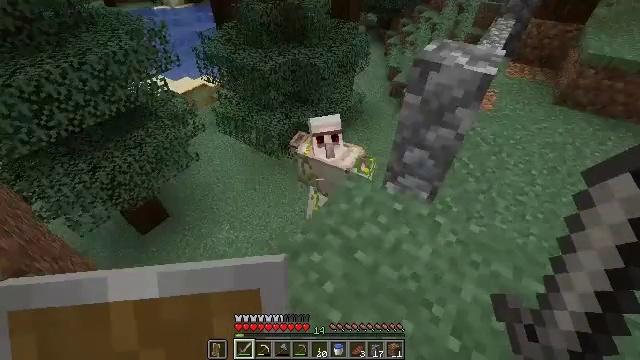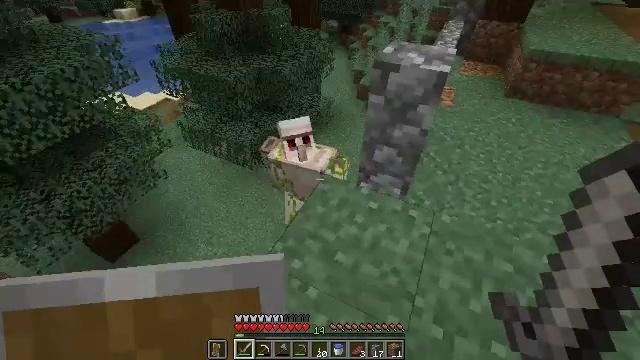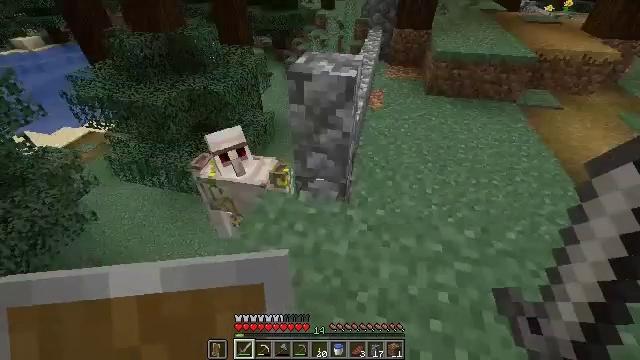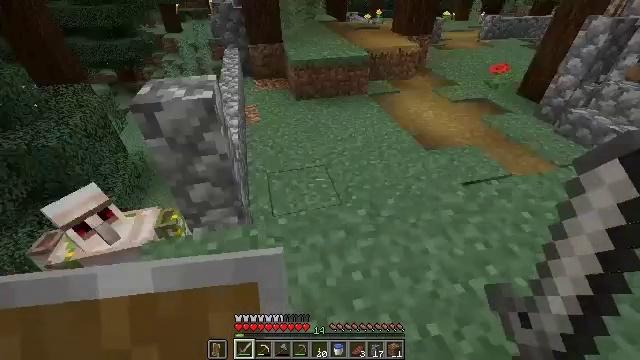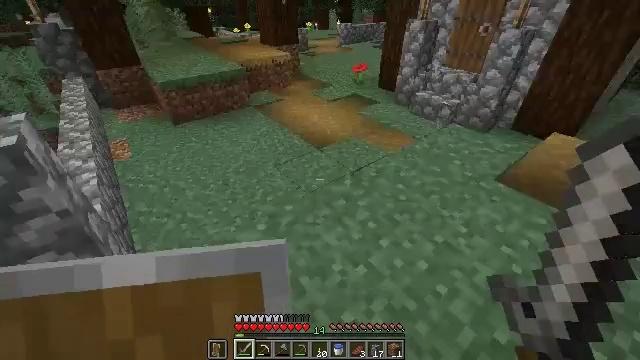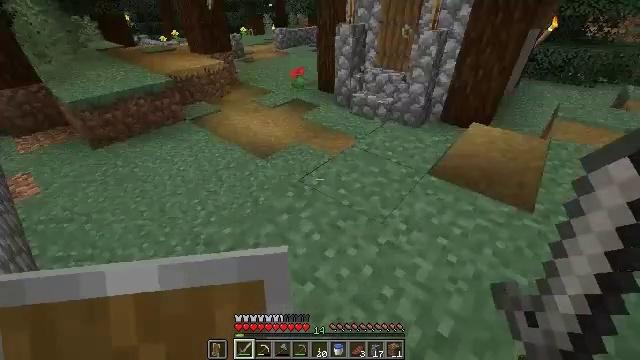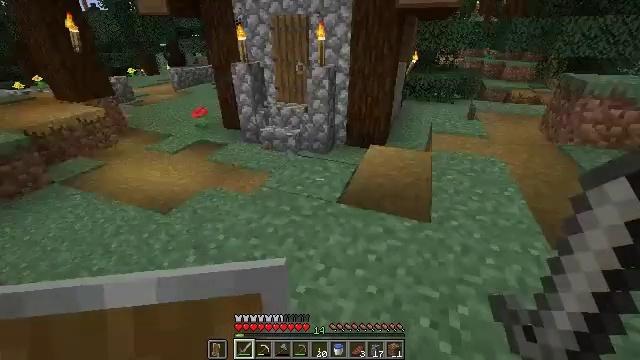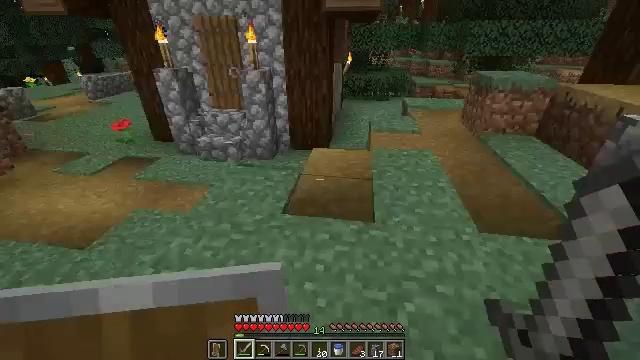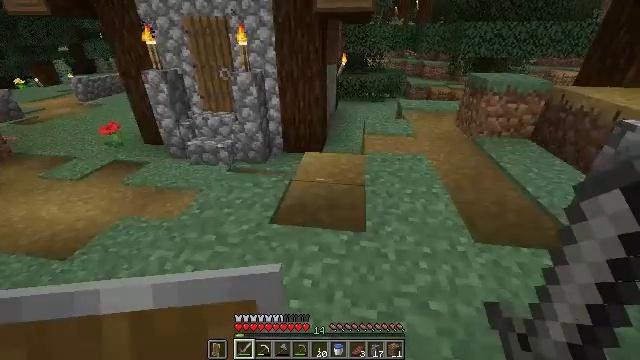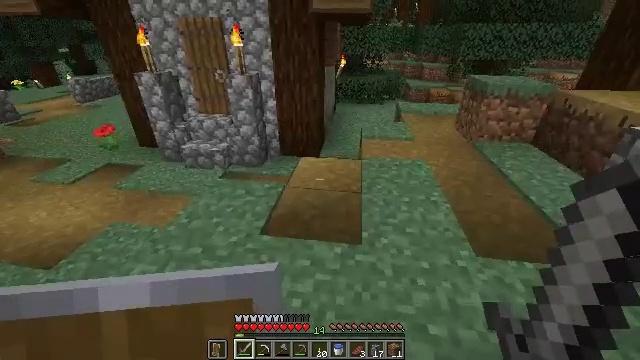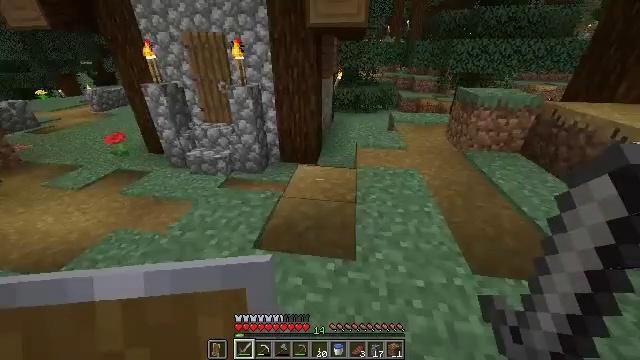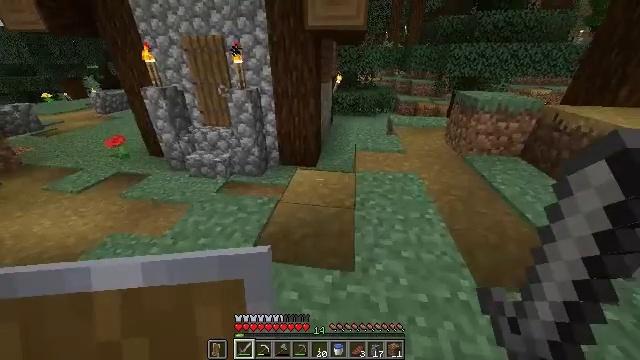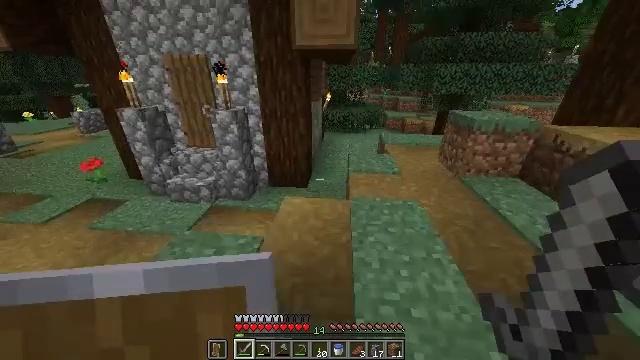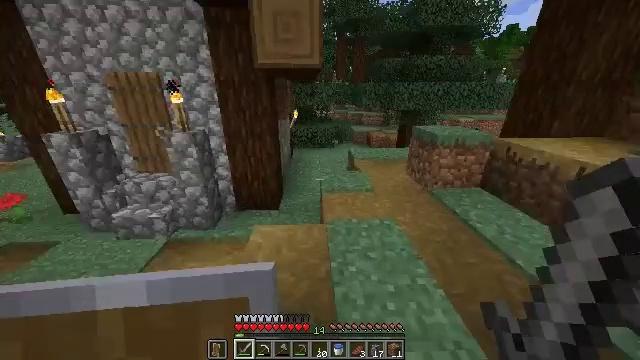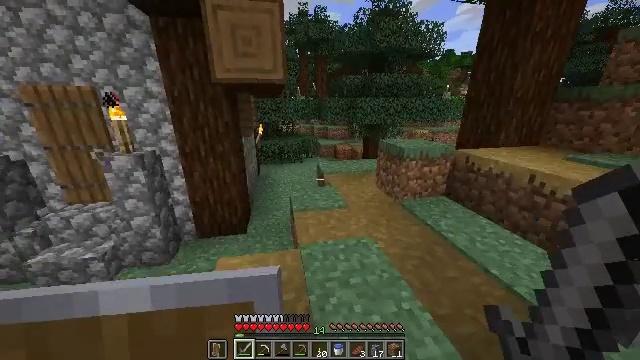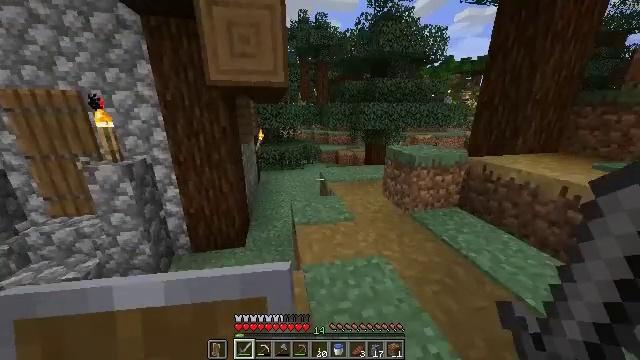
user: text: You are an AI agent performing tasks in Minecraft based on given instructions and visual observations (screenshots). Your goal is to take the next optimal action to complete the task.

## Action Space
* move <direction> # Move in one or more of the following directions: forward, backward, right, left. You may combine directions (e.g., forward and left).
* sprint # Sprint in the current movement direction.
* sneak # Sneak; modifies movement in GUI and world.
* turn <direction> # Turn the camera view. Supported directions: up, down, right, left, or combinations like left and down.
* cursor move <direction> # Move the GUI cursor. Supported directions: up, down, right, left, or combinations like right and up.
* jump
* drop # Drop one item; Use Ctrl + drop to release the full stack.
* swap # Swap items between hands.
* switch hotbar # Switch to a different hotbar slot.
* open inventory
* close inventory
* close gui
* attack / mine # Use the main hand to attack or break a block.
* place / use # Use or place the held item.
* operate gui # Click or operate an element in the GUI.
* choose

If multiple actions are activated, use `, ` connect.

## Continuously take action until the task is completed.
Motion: motion action
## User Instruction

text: Dig up the grass block for dirt.
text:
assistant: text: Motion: move right, turn right and up
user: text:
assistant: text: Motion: move right, turn right and up
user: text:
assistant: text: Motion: move right, turn right and up
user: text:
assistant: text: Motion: move right, turn right and up
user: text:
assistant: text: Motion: move forward and move right, turn right
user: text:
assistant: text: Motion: move forward and move right, turn right and up
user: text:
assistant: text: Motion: move forward and move right, turn right
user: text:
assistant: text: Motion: move forward, sprint
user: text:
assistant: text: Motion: move forward, sprint
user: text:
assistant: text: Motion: move forward, sprint
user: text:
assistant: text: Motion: move forward
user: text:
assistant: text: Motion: move forward, turn right and up
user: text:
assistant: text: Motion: move forward, turn right and up
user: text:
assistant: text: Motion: move forward, turn right and up
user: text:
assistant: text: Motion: move forward, turn up
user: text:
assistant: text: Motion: move forward
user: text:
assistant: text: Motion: move forward
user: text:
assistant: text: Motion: move forward
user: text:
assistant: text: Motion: move forward
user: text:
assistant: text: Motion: move forward, turn right
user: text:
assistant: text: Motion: move forward, turn right
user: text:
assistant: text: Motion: move forward
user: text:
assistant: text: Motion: move forward, turn right
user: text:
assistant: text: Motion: move forward, turn right
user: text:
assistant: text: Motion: move forward
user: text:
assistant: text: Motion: move forward, turn right and down, jump
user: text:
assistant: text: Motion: move forward, turn right and up, jump
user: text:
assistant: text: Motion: move forward, turn right, jump
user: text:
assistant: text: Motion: move forward and move left, turn right and down
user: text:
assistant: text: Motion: move forward and move left, turn right and down